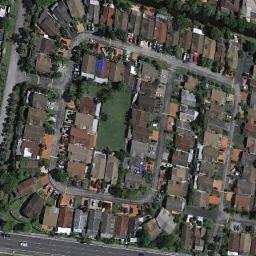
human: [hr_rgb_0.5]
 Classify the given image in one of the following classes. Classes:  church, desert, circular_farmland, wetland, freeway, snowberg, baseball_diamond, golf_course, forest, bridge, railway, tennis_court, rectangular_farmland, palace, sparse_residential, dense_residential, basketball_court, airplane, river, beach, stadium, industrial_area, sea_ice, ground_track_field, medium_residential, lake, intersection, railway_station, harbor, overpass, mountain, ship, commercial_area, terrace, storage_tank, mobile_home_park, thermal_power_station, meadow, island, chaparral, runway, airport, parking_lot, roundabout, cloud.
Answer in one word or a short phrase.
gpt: dense_residential